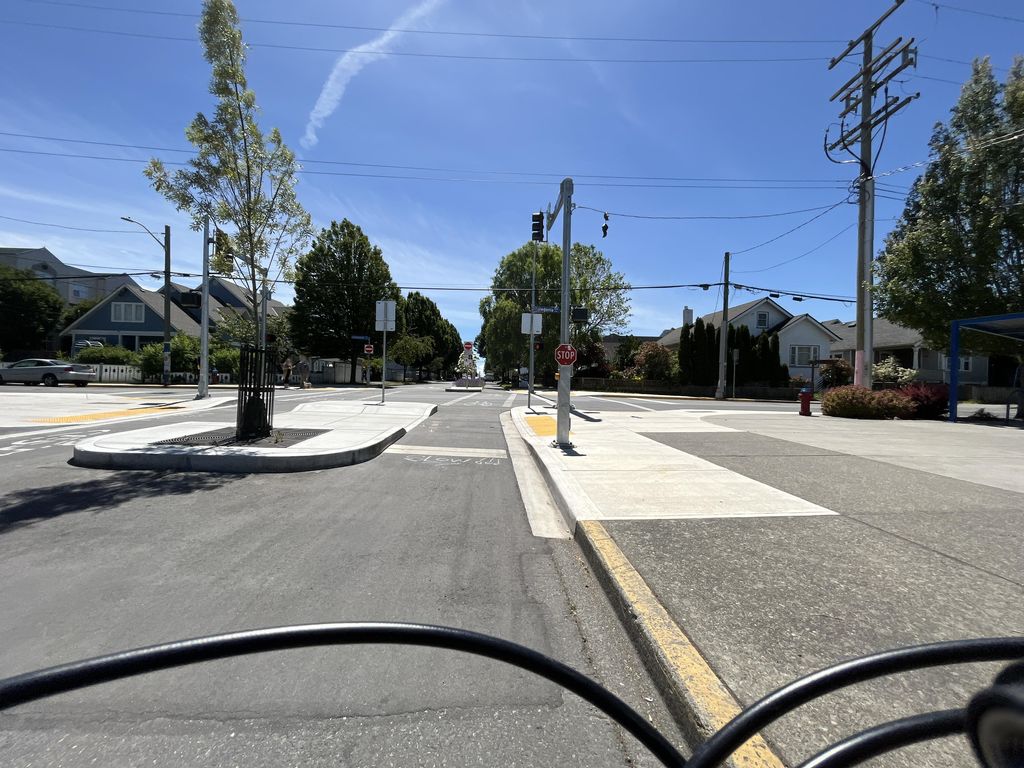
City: victoria